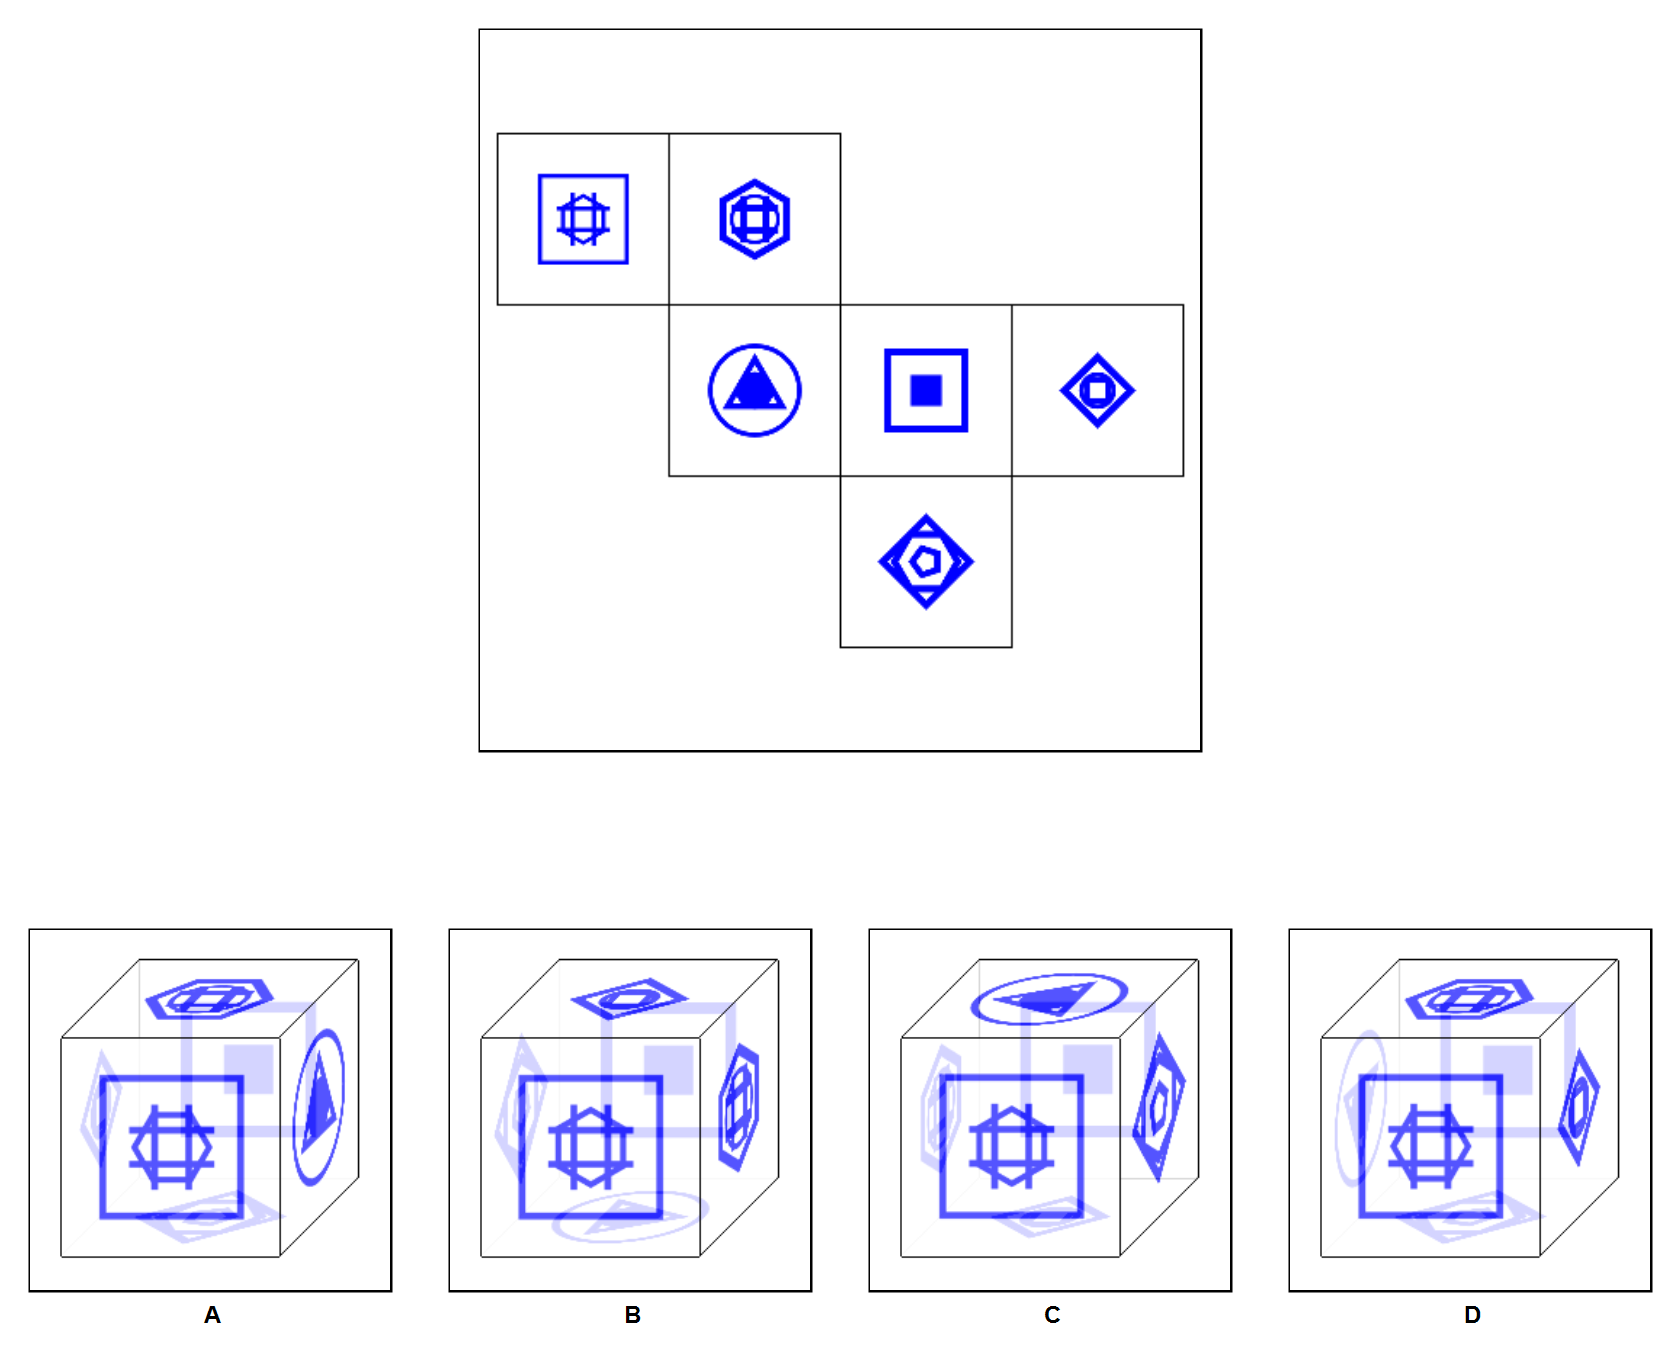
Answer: D